Question: For some reason, tablesorter works properly only on strings that represents time lower than '25:00'. It's putting anything above '25:00' lower than '24:12' or '09:24' for example. So I probably need to convert the string to a time format. To be able to use 'col-index: { sorter: 'time'}' in the tablesorter.
This is how it looks now

I've read datetime and time docs, found some great answers on SO, but couldn't find exactly what I need.
The closest I get is:
'''
from datetime import datetime
datetime_object = datetime.strptime('12:55', '%M:%S')
print(datetime_object)
>>> 1900-01-01 00:12:55
'''
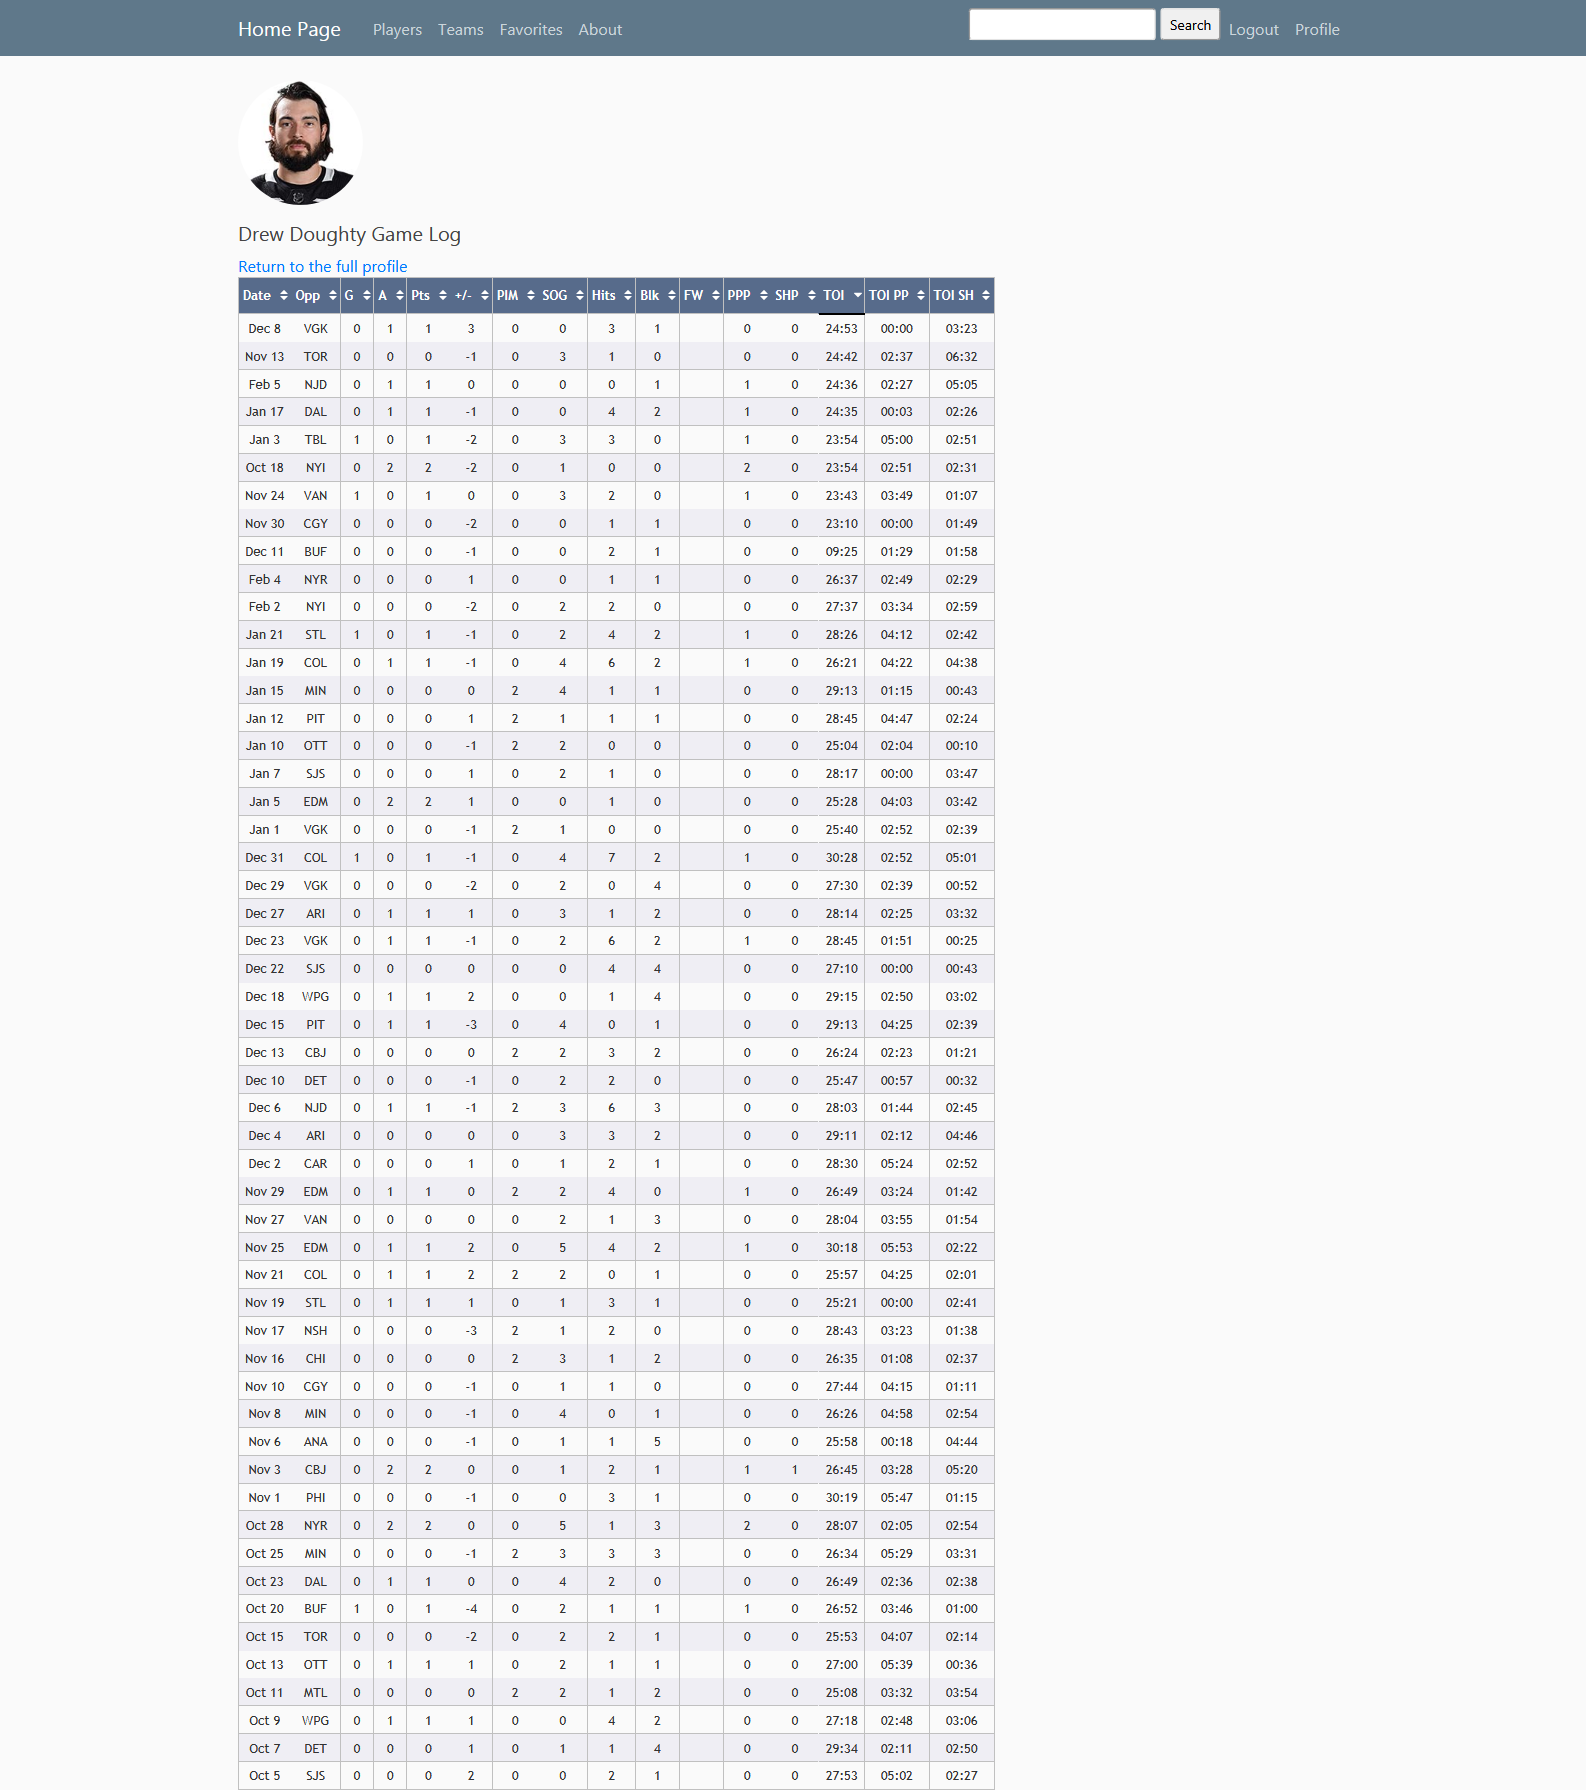
Answer: If you're using my <URL>. Load the 'parser-duration.js' file and set the sorter to "countdown".